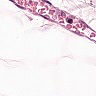
Metastatic tissue present: no